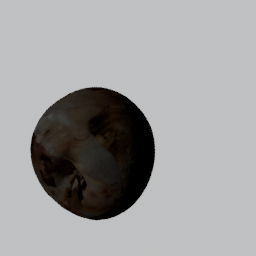
Label: nature